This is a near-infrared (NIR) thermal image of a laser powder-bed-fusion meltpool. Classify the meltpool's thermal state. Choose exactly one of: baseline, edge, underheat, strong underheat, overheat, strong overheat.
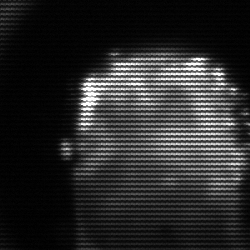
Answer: baseline